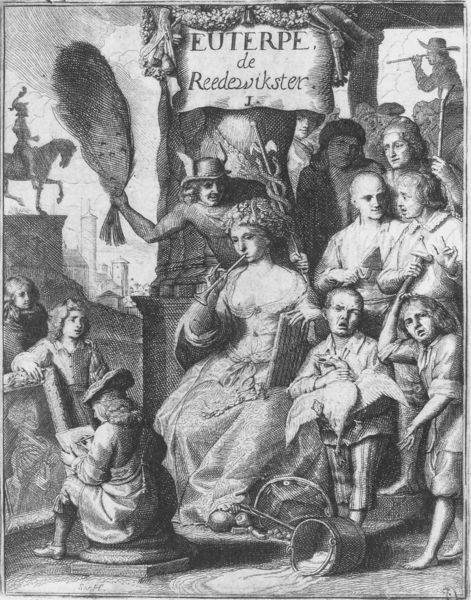
Titel: Euterpe (Titelblatt des 1. Buches, “Inleyding tot de Hooge Schoole der Schilderkonst”)
Schlagwörter: feder, flügel, frauen, menschen, stadt, brust, frau, hut, männer, säule, gebäude, leute, menge, gesicht, bild, instrument, musik, kinder, pferd, reiter, statue, schrift, stab, thron, maler, muse, streifen, wedel, buch, denkmal, schwarz weiß, stich, helm, allegorie, flöte, schlangen, marktplatz, fernrohr, hermes, posaune, eimer, trompete, euterpe, reedewikster